Brain MRI, t1w sequence, axial 2D slice.
Patient: age 42, sex F, weight 78 kg, height 1.78 m
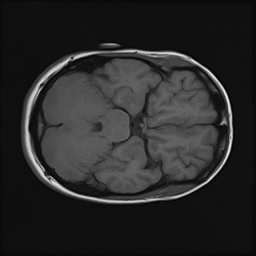